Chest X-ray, PA view. Patient: 13 years old, sex F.
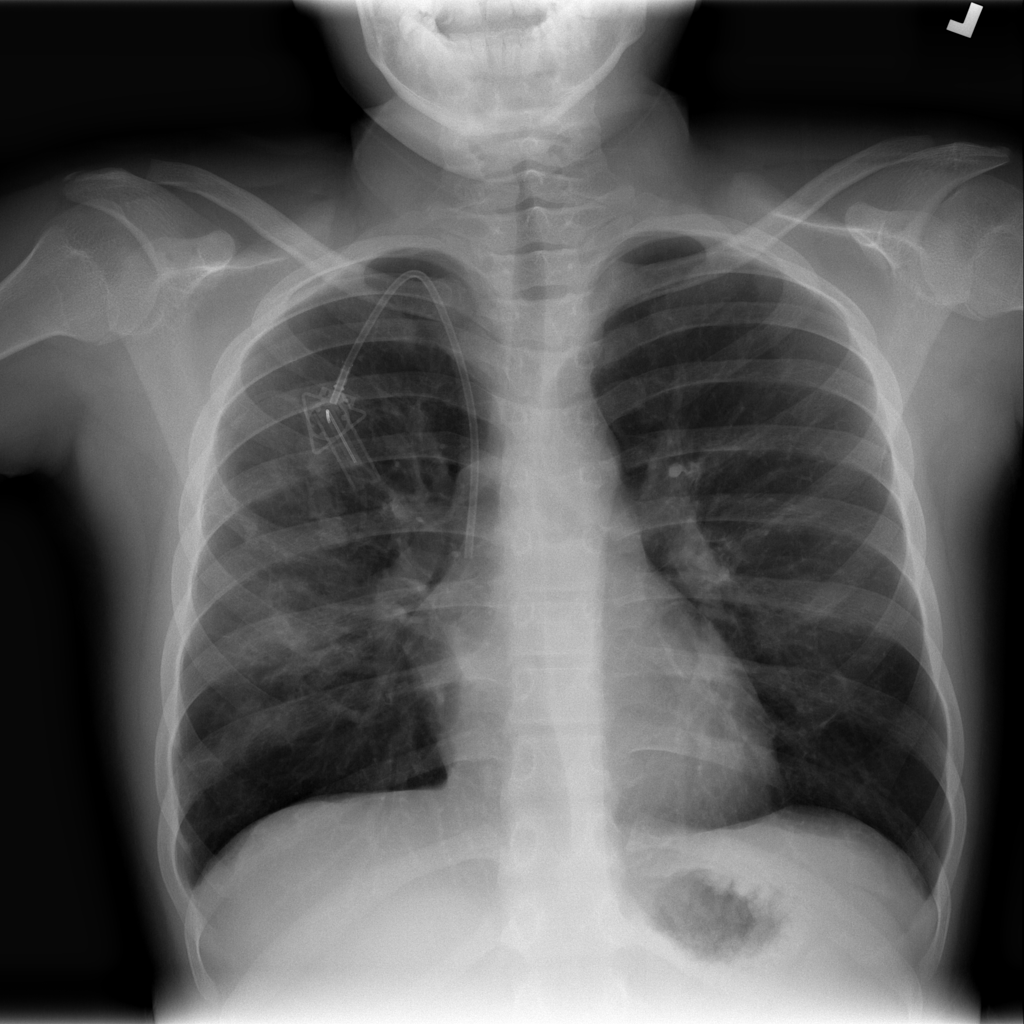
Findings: No Finding